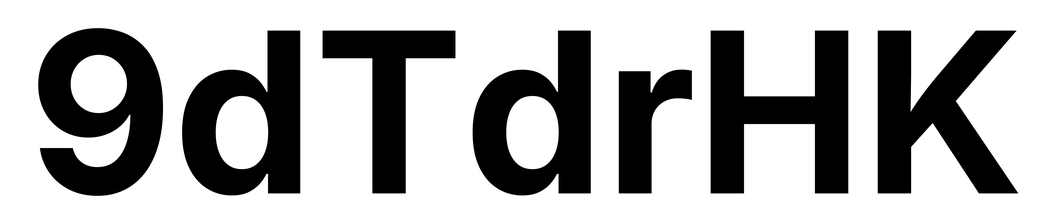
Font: Inter_Bold